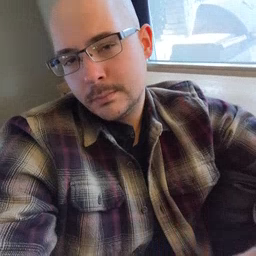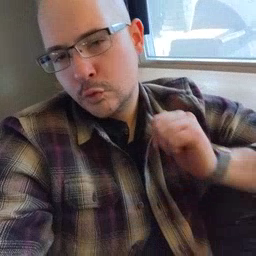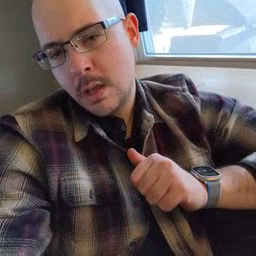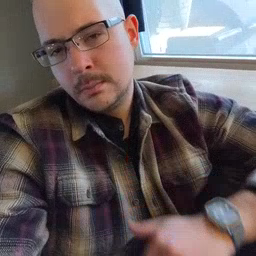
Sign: jacket